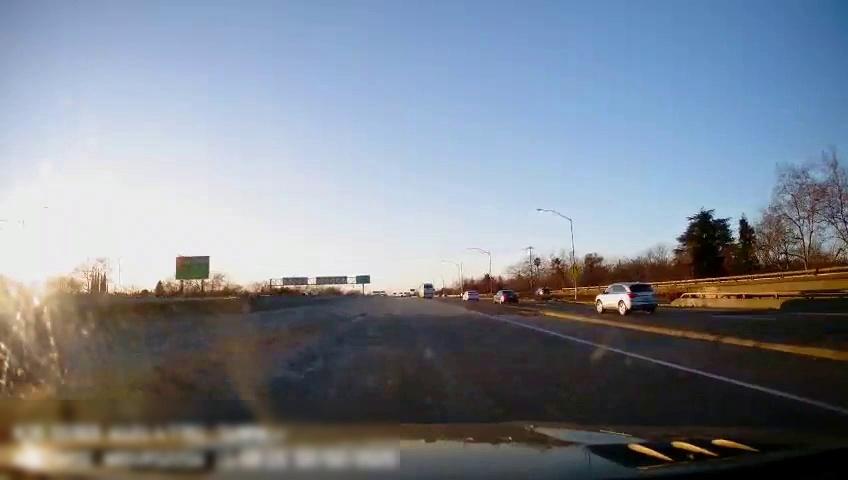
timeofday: Day
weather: Sunny
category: Drivable Space
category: Vehicles | SUV
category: Vehicles | Car
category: Vehicles | Car
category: Vehicles | Car
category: Vehicles | Bus
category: Lanes | Alternate Lane
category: Traffic | Signs
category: Traffic | Signs
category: Traffic | Signs